Question: I'm reading through the <URL>.
When I try to run the code in chapter 6 (<URL> in the folder "Tables03", no section index is displayed however the index still appears to function when I slide my finger down it. There is also a gap where it should be, just no letters are there. See below, I'm scrolling using the index but no letters are visible.
Has there been a change in the api that has broken this since the book was released? Or is the problem something else?
(Note to run the code I had to change the iPhone Build SDK version in project settings, since it was using 3.0).

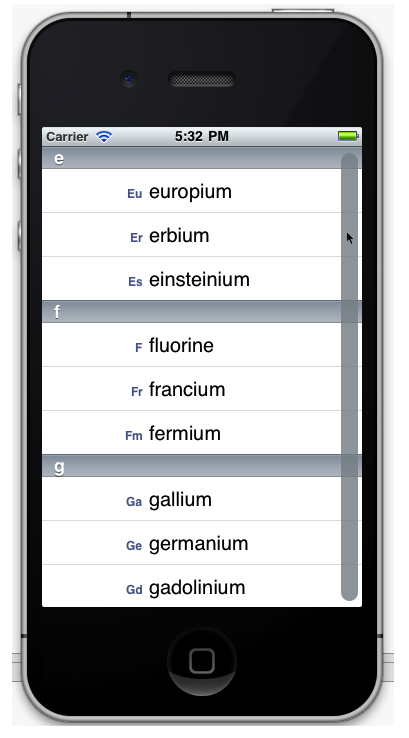
Answer: This is a <URL>